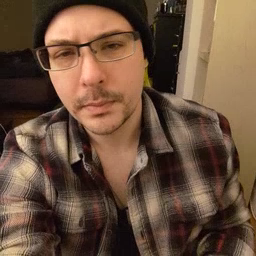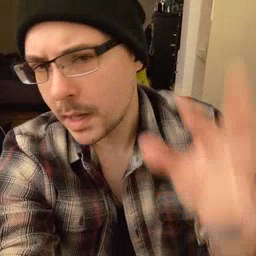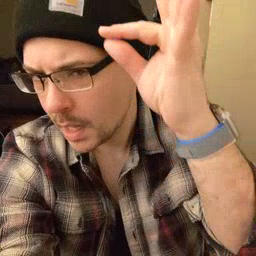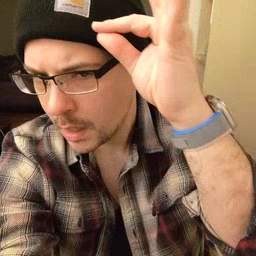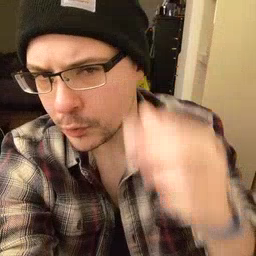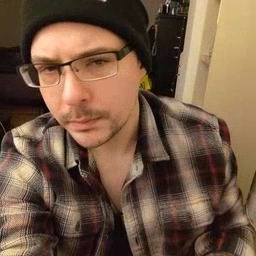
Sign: hair